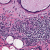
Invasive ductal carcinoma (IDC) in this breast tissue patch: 0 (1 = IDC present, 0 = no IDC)